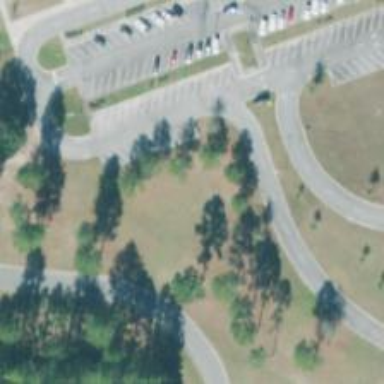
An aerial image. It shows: Parking space is available.